Field crop: maize
Growth stage: 2
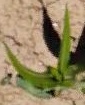
Species: maize